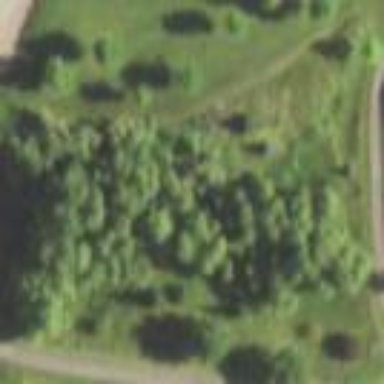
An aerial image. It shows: Area with grass used as rough in golf course.